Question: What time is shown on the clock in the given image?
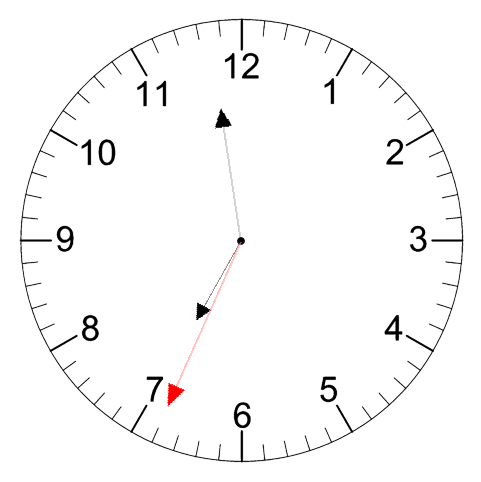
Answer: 06:58:34